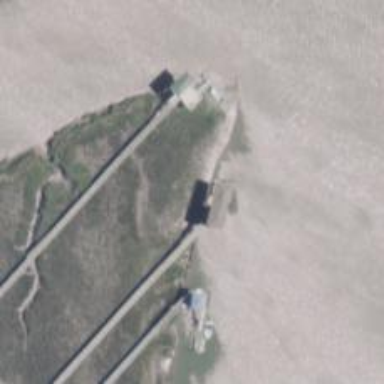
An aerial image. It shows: Pier with mooring facilities.